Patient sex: M
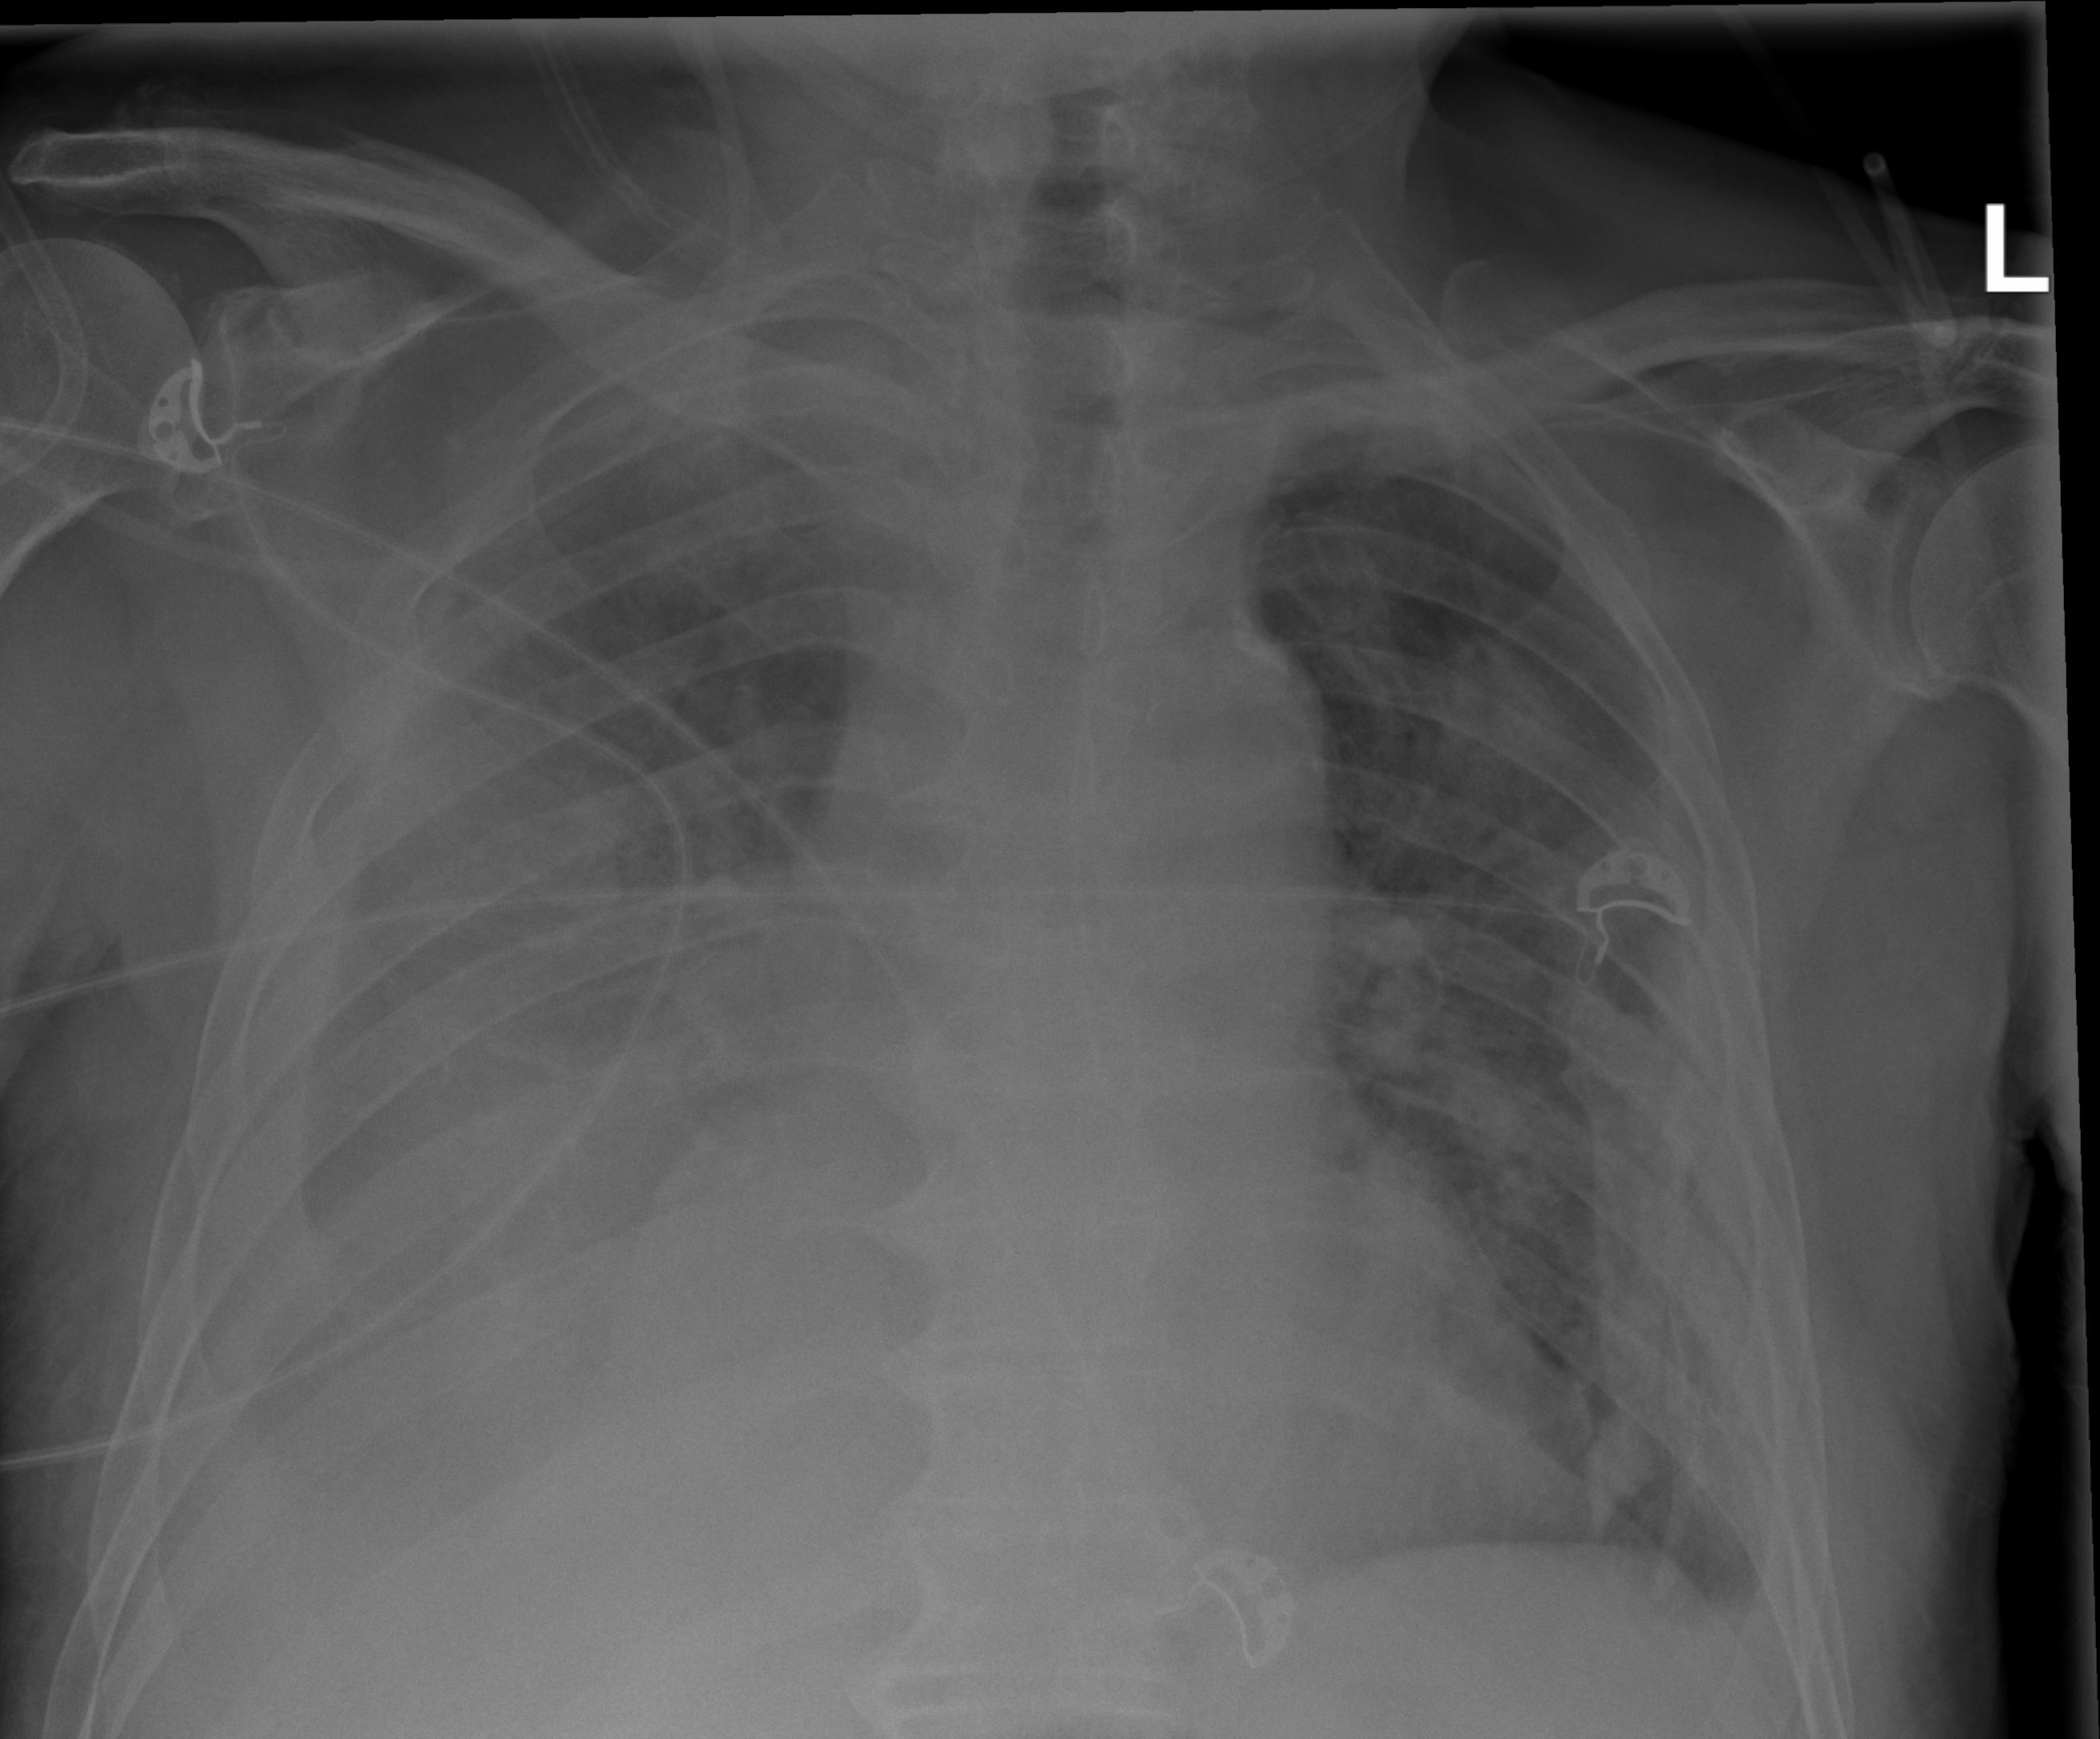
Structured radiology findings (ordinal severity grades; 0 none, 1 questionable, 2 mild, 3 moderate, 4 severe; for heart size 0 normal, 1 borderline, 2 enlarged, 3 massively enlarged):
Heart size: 2
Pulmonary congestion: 1
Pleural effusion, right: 3
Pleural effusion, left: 2
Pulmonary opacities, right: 3
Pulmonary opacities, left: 2
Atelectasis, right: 4
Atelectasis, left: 2